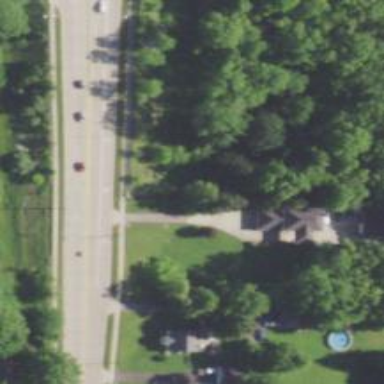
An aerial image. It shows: Driveway leading to service road.